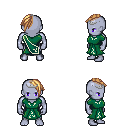
a pixel art fantasy rpg character, male body template, dark elf, purple skin, sash dress, white pants, light blonde long mohawk hairstyle, silver tiara, four views (front, back, left, right), 2x2 character sprite sheet, small pixel art, hard edges, no anti-aliasing